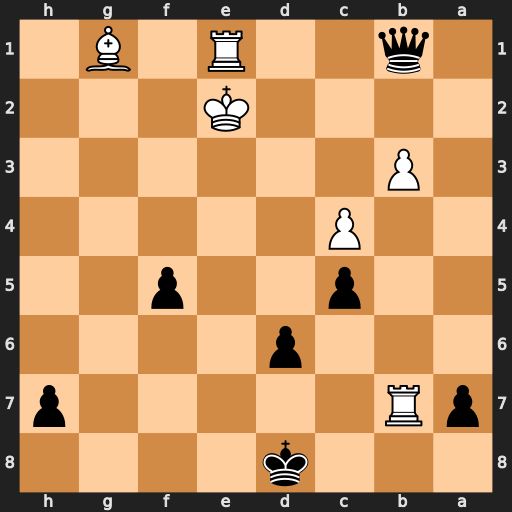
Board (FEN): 3k4/pR5p/3p4/2p2p2/2P5/1P6/4K3/1q2R1B1
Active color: b
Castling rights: -
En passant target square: -
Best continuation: Qe4+ Kf2 Qxb7